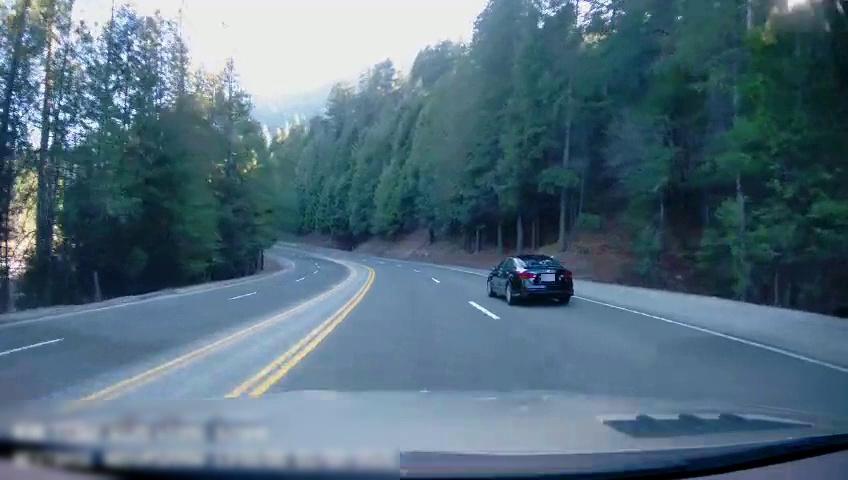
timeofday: Day
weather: Sunny
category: Drivable Space
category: Vehicles | Car
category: Lanes | Opposite Lane
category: Lanes | Alternate Lane
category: Lanes | Current Lane
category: Lanes | Opposite Lane
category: Lanes | Current Lane
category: Lanes | Alternate Lane
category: Lanes | Opposite Lane
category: Lanes | Opposite Lane